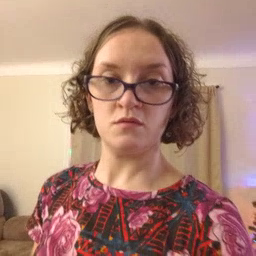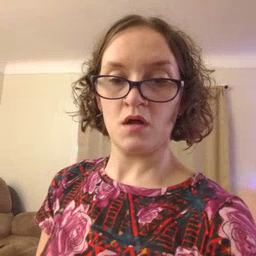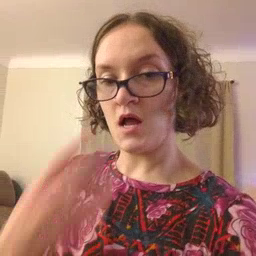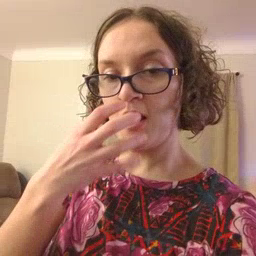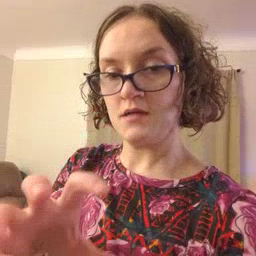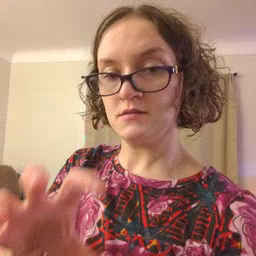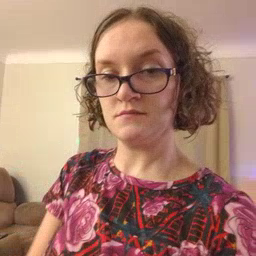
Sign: hot